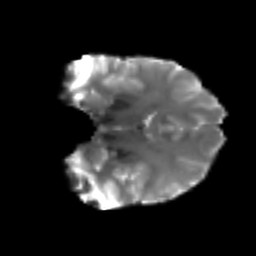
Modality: T2w
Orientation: coronal
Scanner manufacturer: siemens
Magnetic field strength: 3 T
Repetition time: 3.6 s
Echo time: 0.092 s